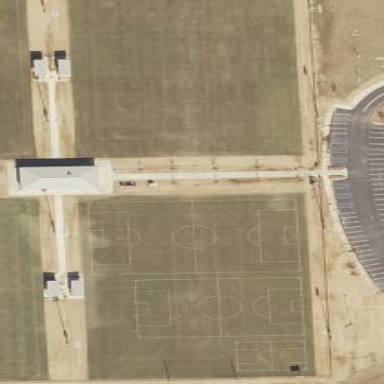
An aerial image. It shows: Soccer pitch designated for leisure and sports activities.